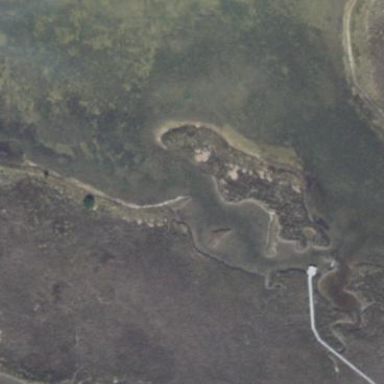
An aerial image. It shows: Saltmarsh wetland area.